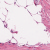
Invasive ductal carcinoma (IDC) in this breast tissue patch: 0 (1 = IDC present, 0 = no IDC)